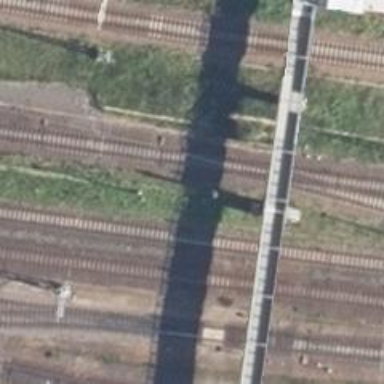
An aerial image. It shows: Railway switch.